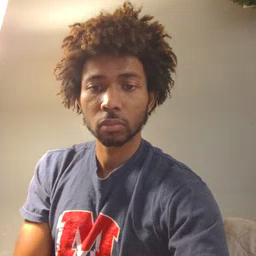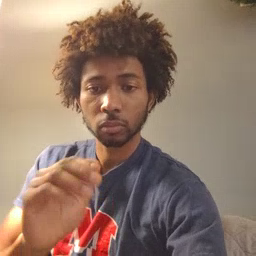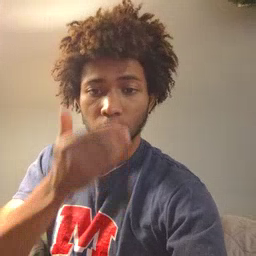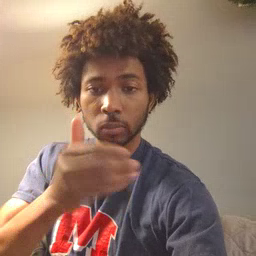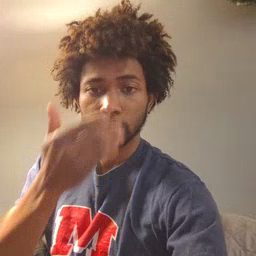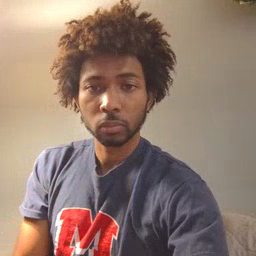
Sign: cereal